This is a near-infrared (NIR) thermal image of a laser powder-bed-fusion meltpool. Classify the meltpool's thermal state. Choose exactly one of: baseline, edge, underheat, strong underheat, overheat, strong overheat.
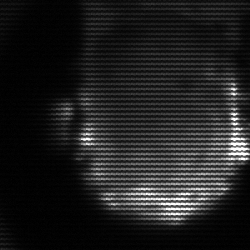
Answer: baseline